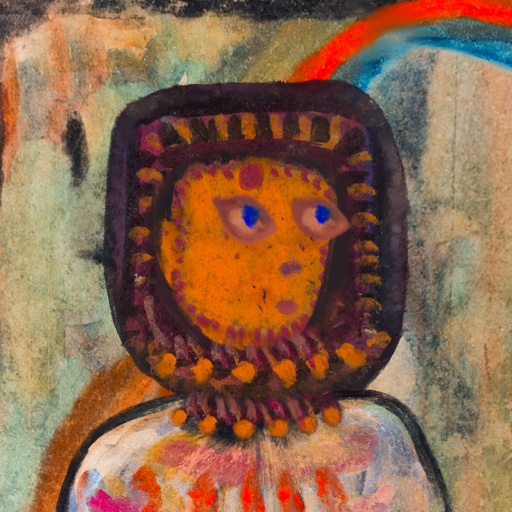
Background: Childish, Head And Neck Side: Doll_w_Hair, Face Side: Mother_And_Son_Mother, Bust: Childish, Hair Side: Blank, Head Accessory: Blank, Second Necklace: Blank, Necklace: Doll, Baby: Blank